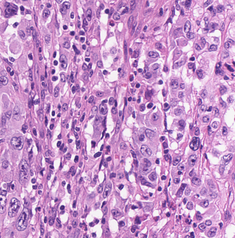
Tumor epithelial tissue: yes
Tumor-associated stroma tissue: yes
Normal tissue: no